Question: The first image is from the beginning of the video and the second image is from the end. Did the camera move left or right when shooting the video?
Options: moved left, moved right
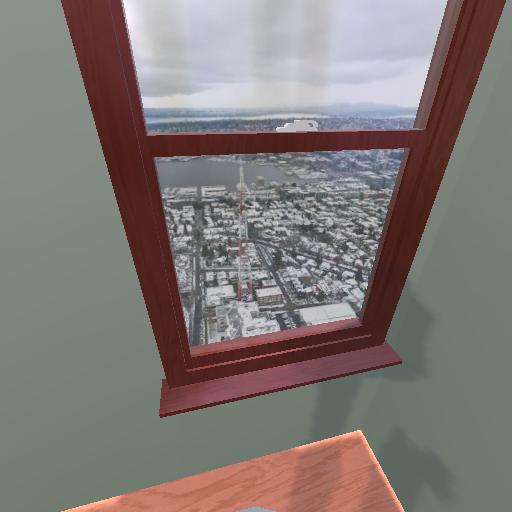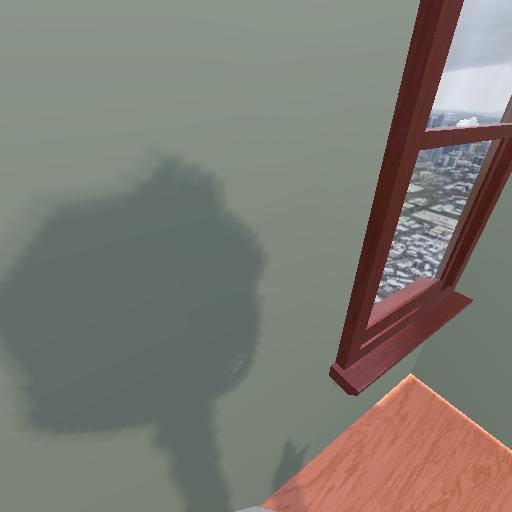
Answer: moved left